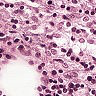
Metastatic tissue present: no